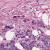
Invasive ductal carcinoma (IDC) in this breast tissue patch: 1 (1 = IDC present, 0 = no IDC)